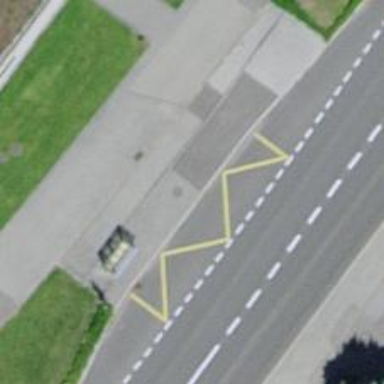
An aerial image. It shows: Bus stop with platform for public transport.